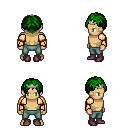
a pixel art fantasy rpg character, male body template, human, tanned skin, gold arm armor, teal pants, green parted hairstyle, silver tiara, maroon shoes, four views (front, back, left, right), 2x2 character sprite sheet, small pixel art, hard edges, no anti-aliasing